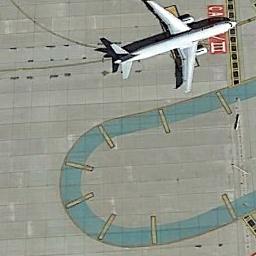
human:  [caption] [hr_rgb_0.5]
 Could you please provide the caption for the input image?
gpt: There is an airplane parked on the runway .

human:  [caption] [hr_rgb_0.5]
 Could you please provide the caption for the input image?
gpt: A plane parked on the open area with some yellow and blue marks .

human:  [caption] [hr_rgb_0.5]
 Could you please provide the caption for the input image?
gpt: An airplane was on the airport and there are red numbers and blue dashes on the ground .

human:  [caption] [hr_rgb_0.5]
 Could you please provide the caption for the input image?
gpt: An aircraft was parked on the ground, And on its right there is a blue circular landmark .

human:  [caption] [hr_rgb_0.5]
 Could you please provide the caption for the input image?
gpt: There was an airplane on the ground marked U .